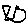
Label: fish